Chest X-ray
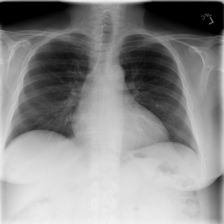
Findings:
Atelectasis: negative
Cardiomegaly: negative
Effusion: negative
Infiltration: positive
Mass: negative
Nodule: negative
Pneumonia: negative
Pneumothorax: negative
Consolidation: negative
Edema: negative
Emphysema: negative
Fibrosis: negative
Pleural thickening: negative
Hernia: negative